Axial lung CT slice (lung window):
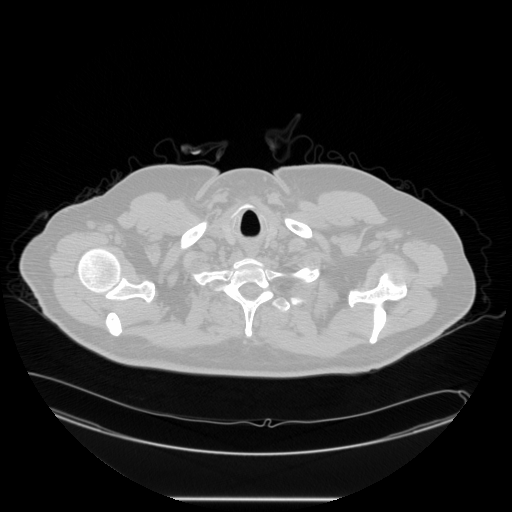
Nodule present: no